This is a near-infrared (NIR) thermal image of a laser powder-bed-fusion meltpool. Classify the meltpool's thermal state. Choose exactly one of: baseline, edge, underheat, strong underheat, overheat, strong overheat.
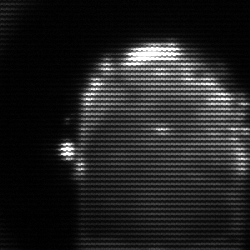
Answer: baseline